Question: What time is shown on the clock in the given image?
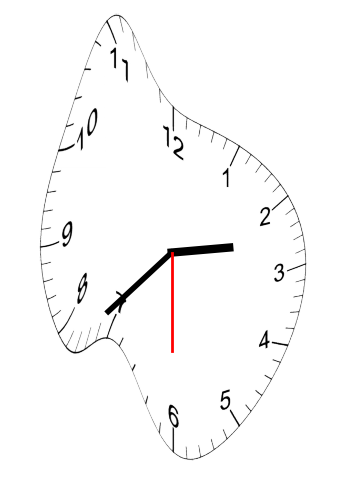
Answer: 02:37:30